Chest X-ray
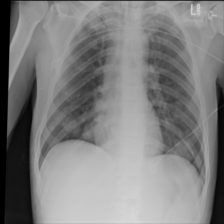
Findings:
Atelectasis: negative
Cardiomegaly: negative
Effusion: negative
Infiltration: negative
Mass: negative
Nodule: positive
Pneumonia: negative
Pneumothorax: negative
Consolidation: negative
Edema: negative
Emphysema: negative
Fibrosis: negative
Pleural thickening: negative
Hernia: negative